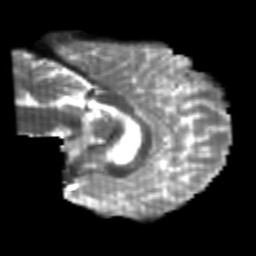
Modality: T2w
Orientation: sagittal
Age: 21
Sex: male
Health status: healthy
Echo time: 0.074 s